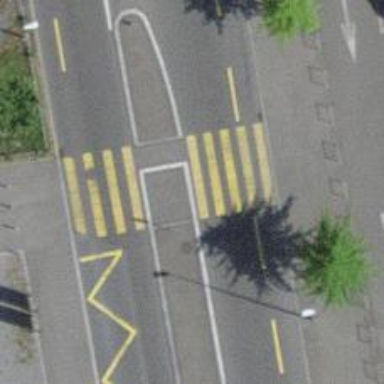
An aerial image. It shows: Kerb serving as barrier.